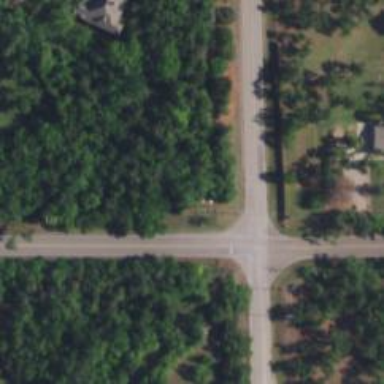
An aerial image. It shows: Stop road.